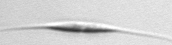
Label: Cylindrotheca